Question: The log in my server is full with this error cause by WCF, I guess. I tried for days to find what's causing it, but no luck.
My WCF services (4.0) are hosted in iis and as far as I know, working well.
Maybe someone knows?

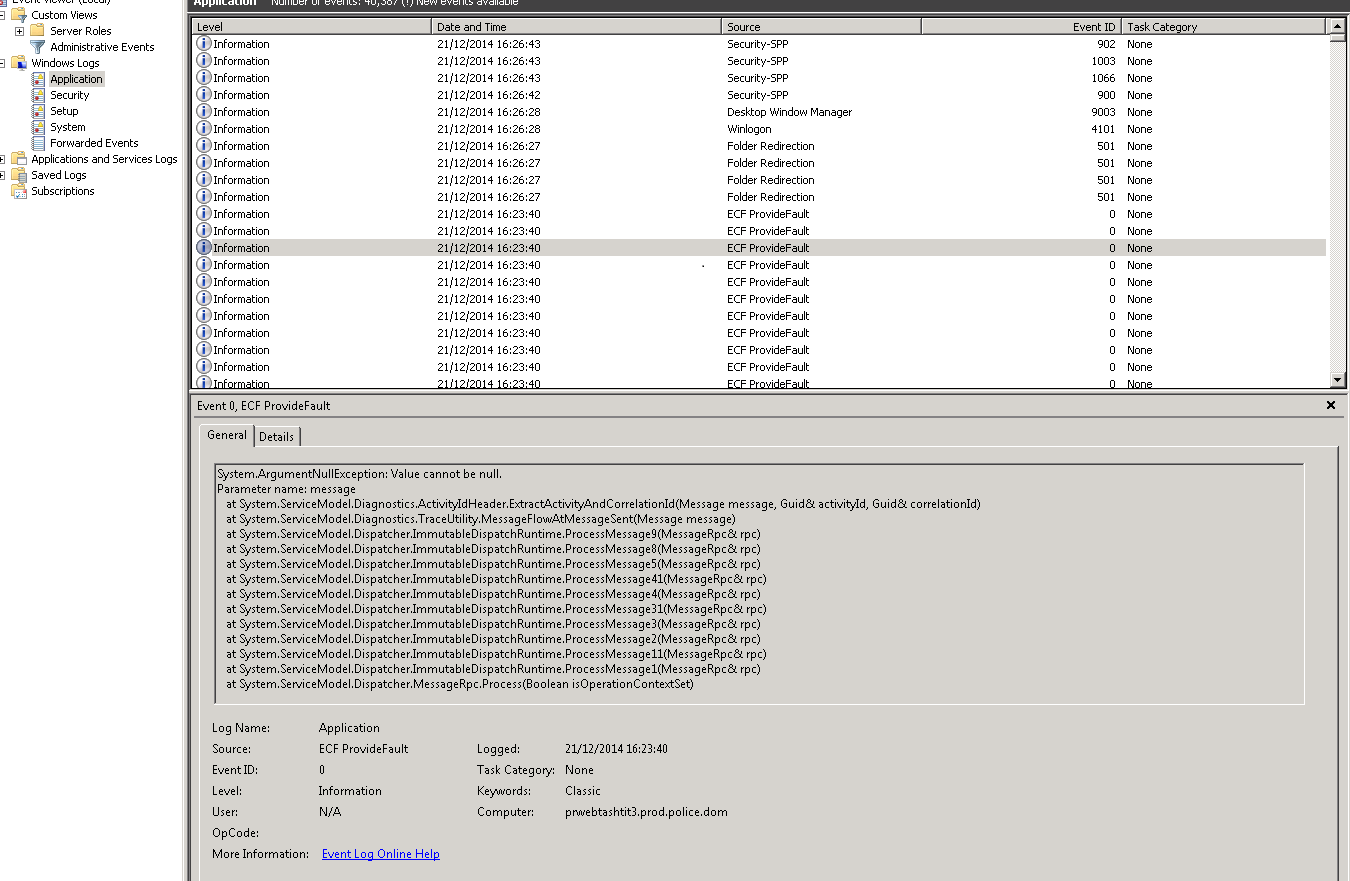
Answer: I found the way to stop writing every bit of information to the event log.
That's what I did: I set TraceLevelSwitch to 1 - errors only.
'''
<system.diagnostics>
<switches>
<!-- This switch controls data messages. In order to receive data
trace messages, change value="0" to value="1" -->
<add name="DataMessagesSwitch" value="0" />
<!-- This switch controls general messages. In order to
receive general trace messages change the value to the
appropriate level. "1" gives error messages, "2" gives errors
and warnings, "3" gives more detailed error information, and
"4" gives verbose trace information -->
<add name="TraceLevelSwitch" value="1" />
</switches>
</system.diagnostics>
'''